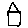
Label: house